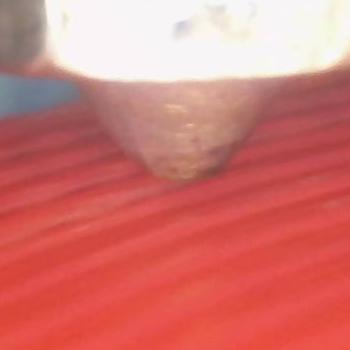
Flow rate: 42%